【题型】填空题　【知识点】平面几何　【难度】hard
如图，平行四边形 $ABCD$，$AB=2BC$，对角线 $AC \perp BC$，将 $\triangle ABC$ 绕点 $B$ 旋转，使得点 $A$ 落在直线 $CD$ 上的点 $A'$ 处，那么 $S_{\triangle A'BC}:S_{\triangle ABC}$ 的值是 \underline{\quad\quad}。

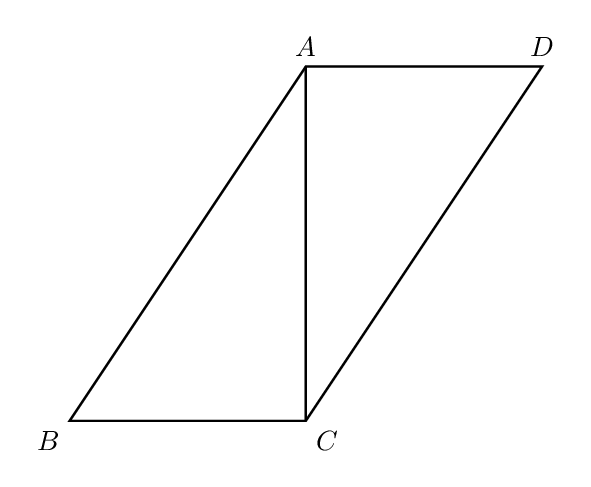
【解答】
\vspace{0.5em}
\textbf{【答案】} $\frac{\sqrt{13} \pm 1}{4}$

\vspace{0.5em}
\textbf{【分析】}
本题考查相似三角形的判定与性质，勾股定理，平行四边形的性质，旋转的性质；如图，以点 $B$ 为圆心，$AB$ 为半径画圆，与直线 $CD$ 交点即为 $A'$，过 $B$ 作 $BE \perp CD$ 交直线 $CD$ 于 $E$，设 $BC=2a$，则 $A'B=AB=2BC=4a$，$AC=\sqrt{AB^2-BC^2}=2\sqrt{3}a$，$S_{\triangle ABC}=2\sqrt{3}a^2$，再证明 $\triangle ABC \backsim \triangle BCE$ 得到 $\frac{AB}{BC}=\frac{AC}{BE}=\frac{BC}{CE}$，代入求出 $BE=\sqrt{3}a$，$CE=a$，利用勾股定理求出 $A'E=\sqrt{13}a$，即可求出 $A'C$ 和 $S_{\triangle A'BC}=\frac{1}{2}A'C \cdot BE$，再求 $S_{\triangle A'BC}:S_{\triangle ABC}$ 即可，注意分情况讨论。

\vspace{0.5em}
\textbf{【详解】}
解：如图，以点 $B$ 为圆心，$AB$ 为半径画圆，与直线 $CD$ 交点即为 $A'$，过 $B$ 作 $BE \perp CD$ 交直线 $CD$ 于 $E$，则 $AB=A'B$；

$\because$ 平行四边形 $ABCD$，
$\therefore AB \parallel CD$，
$\therefore \angle ABC = \angle BCE$，

$\because AB=2BC$，$AC \perp BC$，
$\therefore$ 设 $BC=2a$，则 $A'B=AB=2BC=4a$，$AC=\sqrt{AB^2-BC^2}=2\sqrt{3}a$，
$\therefore S_{\triangle ABC}=\frac{1}{2}AC \cdot BC=\frac{1}{2} \times 2a \times 2\sqrt{3}a=2\sqrt{3}a^2$，

$\because AC \perp BC$，$BE \perp CD$，
$\therefore \angle ACB = \angle CEB = 90^\circ$，
$\therefore \triangle ABC \backsim \triangle BCE$，
$\therefore \frac{AB}{BC}=\frac{AC}{BE}=\frac{BC}{CE}$，
$\therefore \frac{4a}{2a}=\frac{2\sqrt{3}a}{BE}=\frac{2a}{CE}$，
解得 $BE=\sqrt{3}a$，$CE=a$，

$\therefore A'E=\sqrt{A'B^2-BE^2}=\sqrt{(4a)^2-(\sqrt{3}a)^2}=\sqrt{13}a$，

当 $A'$ 在 $C$ 右边时，$A'C=A'E-CE=\sqrt{13}a-a$，
$S_{\triangle A'BC}=\frac{1}{2}A'C \cdot BE=\frac{1}{2} \times (\sqrt{13}a-a) \times \sqrt{3}a=\frac{\sqrt{3}(\sqrt{13}-1)}{2}a^2$，
$\therefore S_{\triangle A'BC}:S_{\triangle ABC}=\frac{\sqrt{3}(\sqrt{13}-1)}{2}a^2:2\sqrt{3}a^2=\frac{\sqrt{13}-1}{4}$；

当 $A'$ 在 $C$ 左边时，$A'C=A'E+CE=\sqrt{13}a+a$，
$S_{\triangle A'BC}=\frac{1}{2}A'C \cdot BE=\frac{1}{2} \times (\sqrt{13}a+a) \times \sqrt{3}a=\frac{\sqrt{3}(\sqrt{13}+1)}{2}a^2$，
$\therefore S_{\triangle A'BC}:S_{\triangle ABC}=\frac{\sqrt{3}(\sqrt{13}+1)}{2}a^2:2\sqrt{3}a^2=\frac{\sqrt{13}+1}{4}$；

综上所述，$S_{\triangle A'BC}:S_{\triangle ABC}=\frac{\sqrt{13} \pm 1}{4}$，

故答案为：$\frac{\sqrt{13} \pm 1}{4}$。

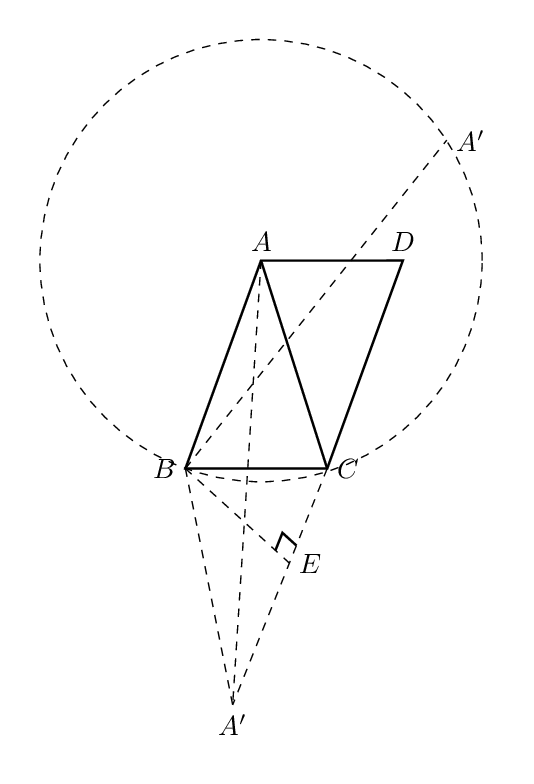